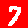
Digit: 7